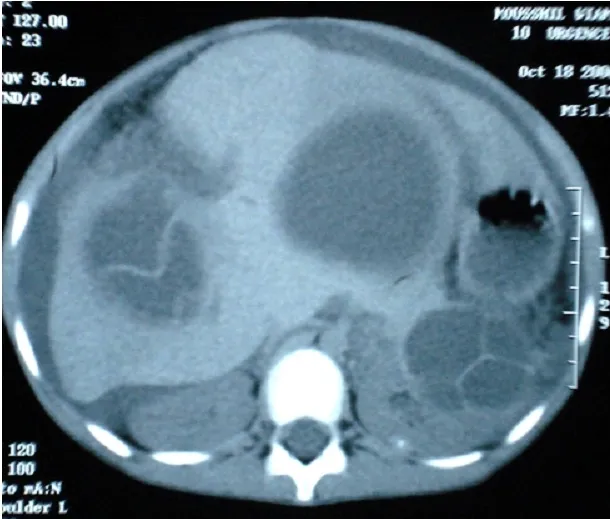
TDM showing hepatic and renal localization of hydatid cysts.
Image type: radiology (ct)